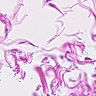
Metastatic tissue present: no